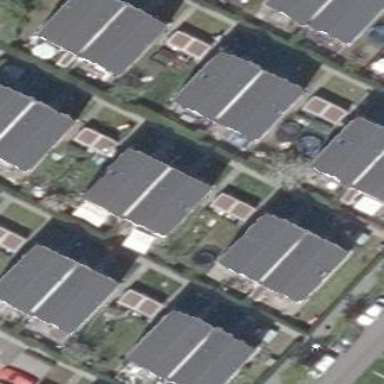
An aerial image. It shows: Semidetached house with gabled roof.